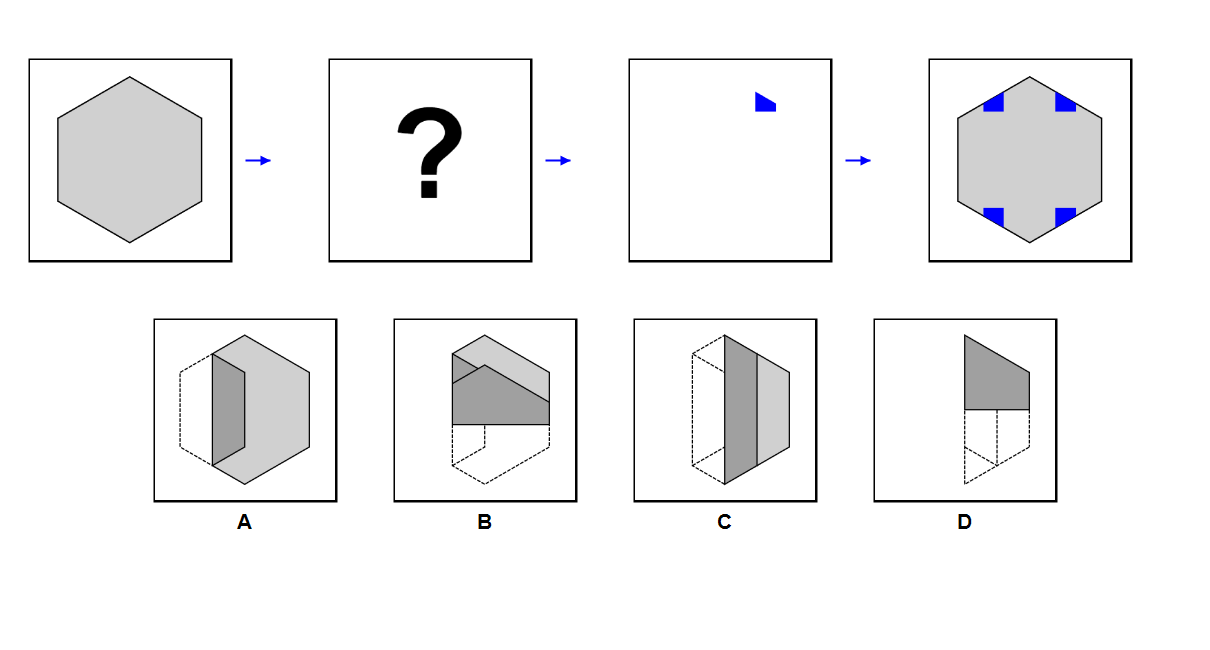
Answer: B